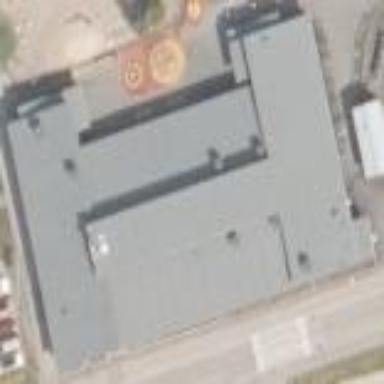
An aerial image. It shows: Grey-roofed school building.